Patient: sex M, age 74
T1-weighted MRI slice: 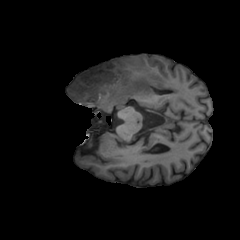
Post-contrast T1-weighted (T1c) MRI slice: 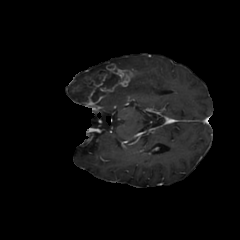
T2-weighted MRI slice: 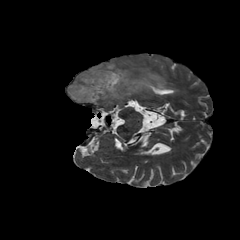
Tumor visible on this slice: yes
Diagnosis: Glioblastoma, IDH-wildtype
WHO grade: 4